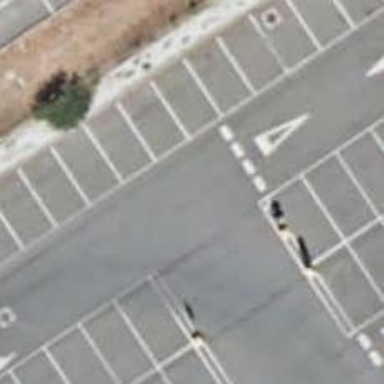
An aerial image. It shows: Parking aisle designated as service road.